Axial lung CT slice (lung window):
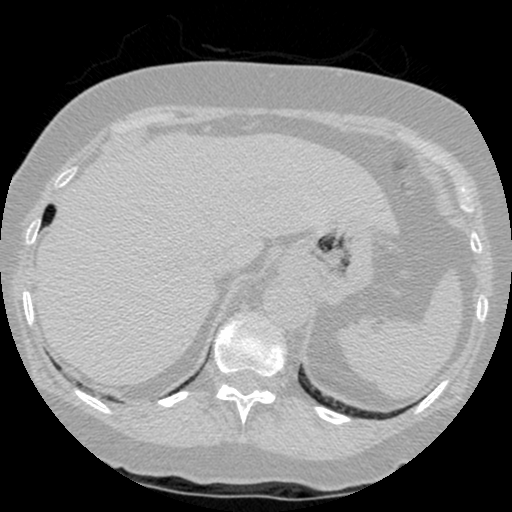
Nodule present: no